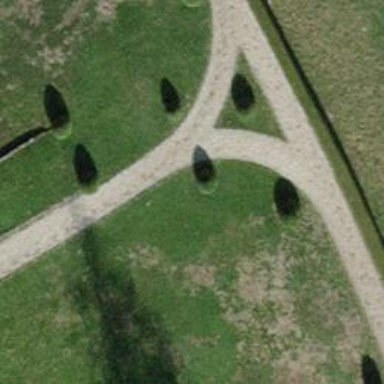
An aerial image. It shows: Bridleway.